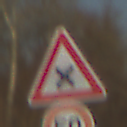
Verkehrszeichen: KreuzungOderEinmuendung
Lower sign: Geschwindigkeit50
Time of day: MorningAfternoon
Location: Outdoor (Suburban)
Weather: PartlyCloudy
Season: NotSpecified
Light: Natural